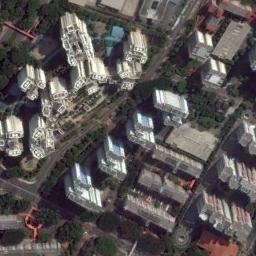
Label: commercial_area